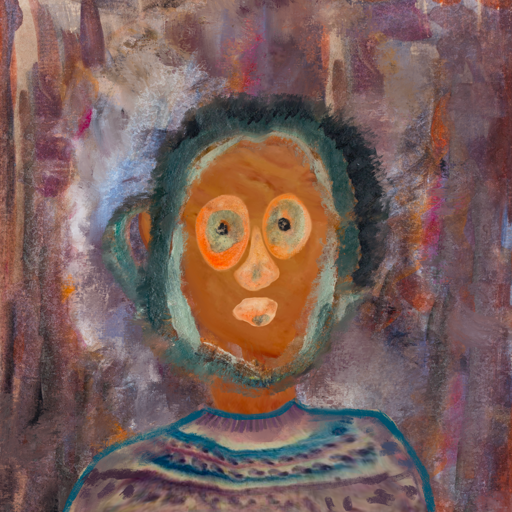
Background: Hypocrite, Head And Neck Front: Pious_Lady, Face Front: Childish, Bust: HillGirl, Hair Front: Boggyland, Head Accessory: Blank, Second Necklace: Blank, Necklace: Blank, Baby: Blank